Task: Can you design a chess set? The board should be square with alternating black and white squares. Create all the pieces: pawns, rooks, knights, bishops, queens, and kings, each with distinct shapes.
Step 1850:
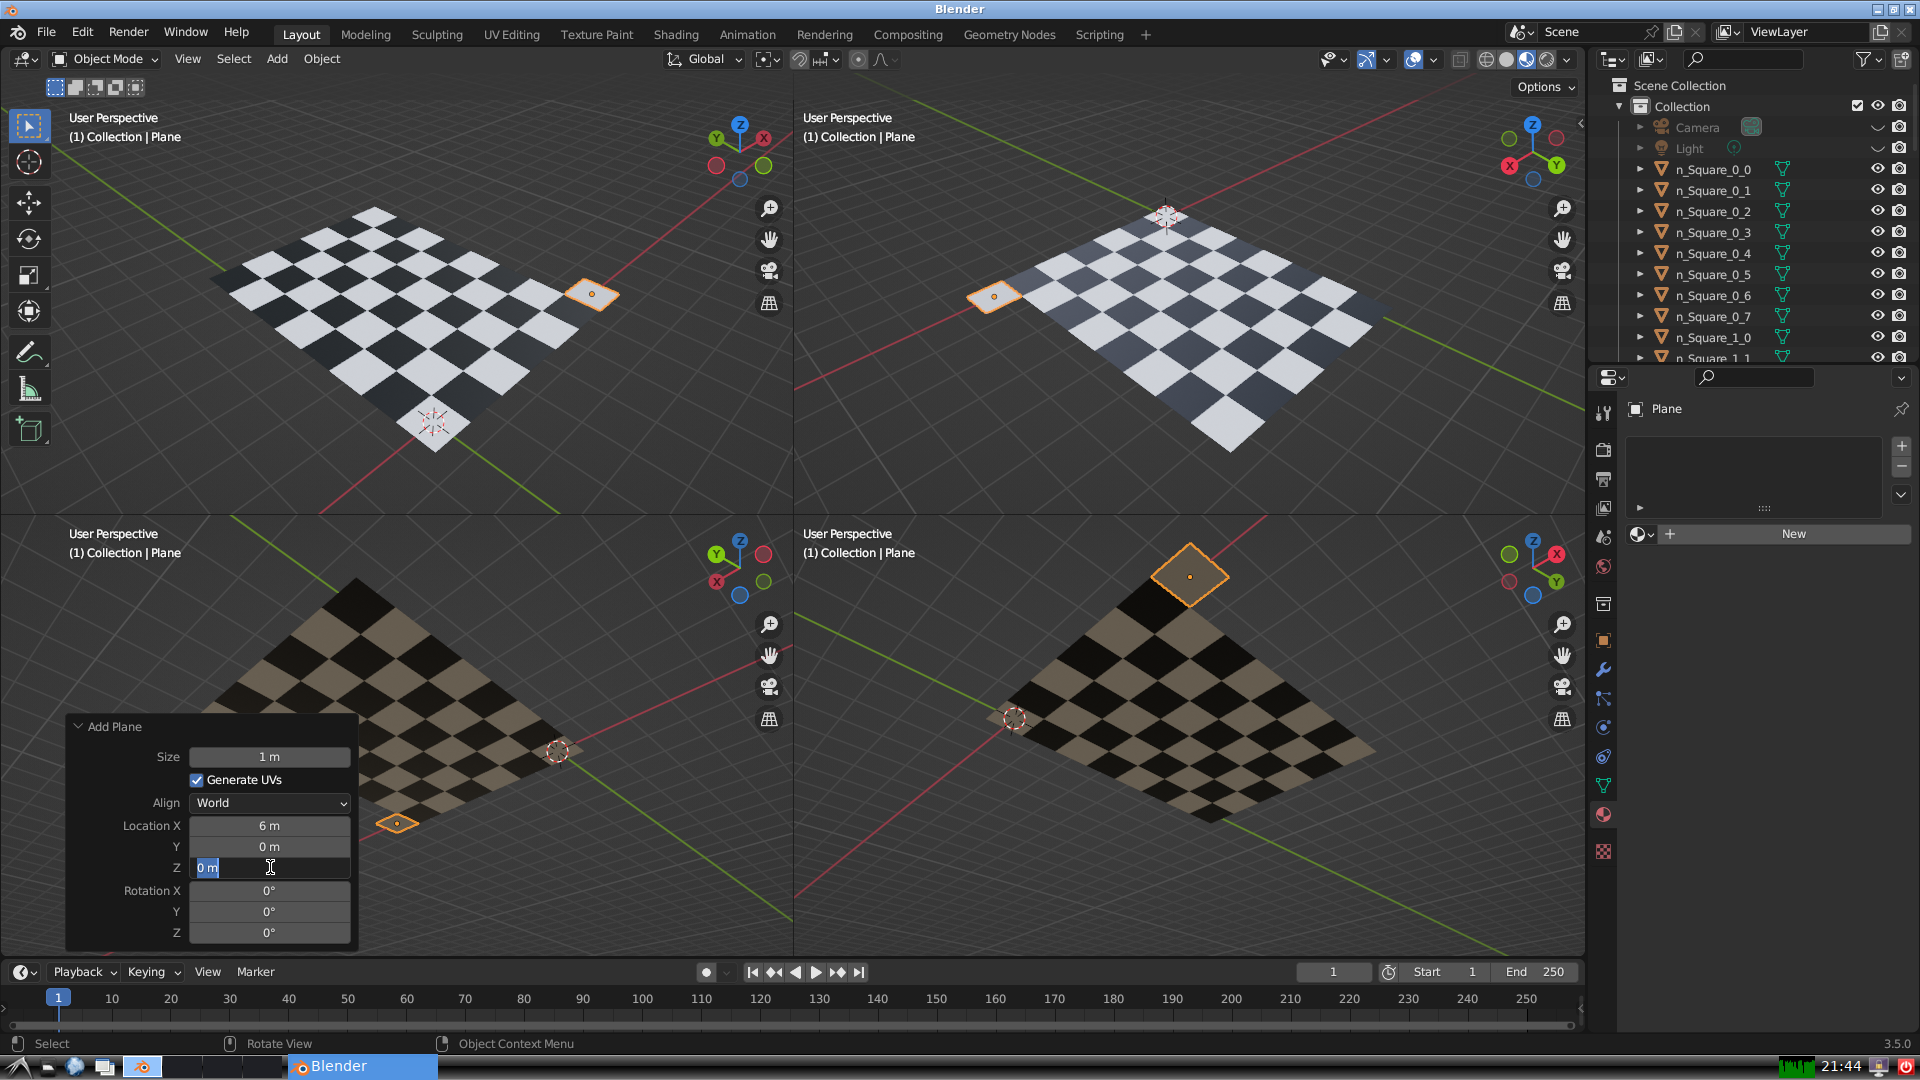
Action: input_text: 0.0